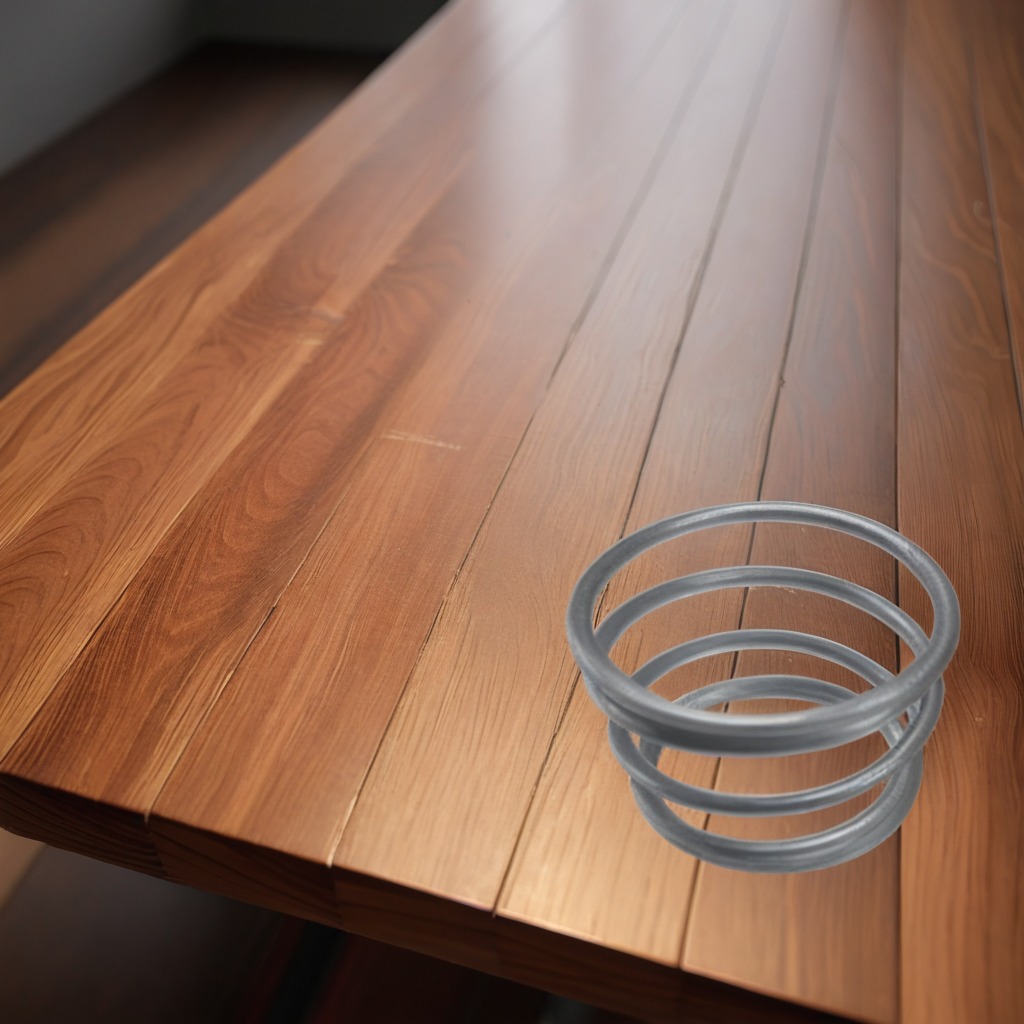
A coiled metal spring is lying on the wooden table in a carpentry studio.